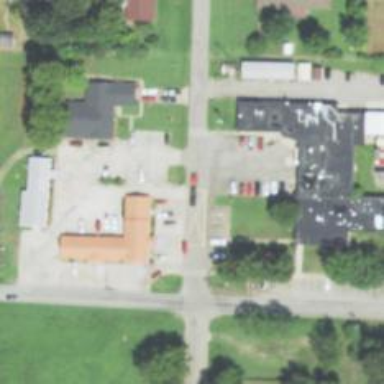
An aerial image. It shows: Pharmacy.